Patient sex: M
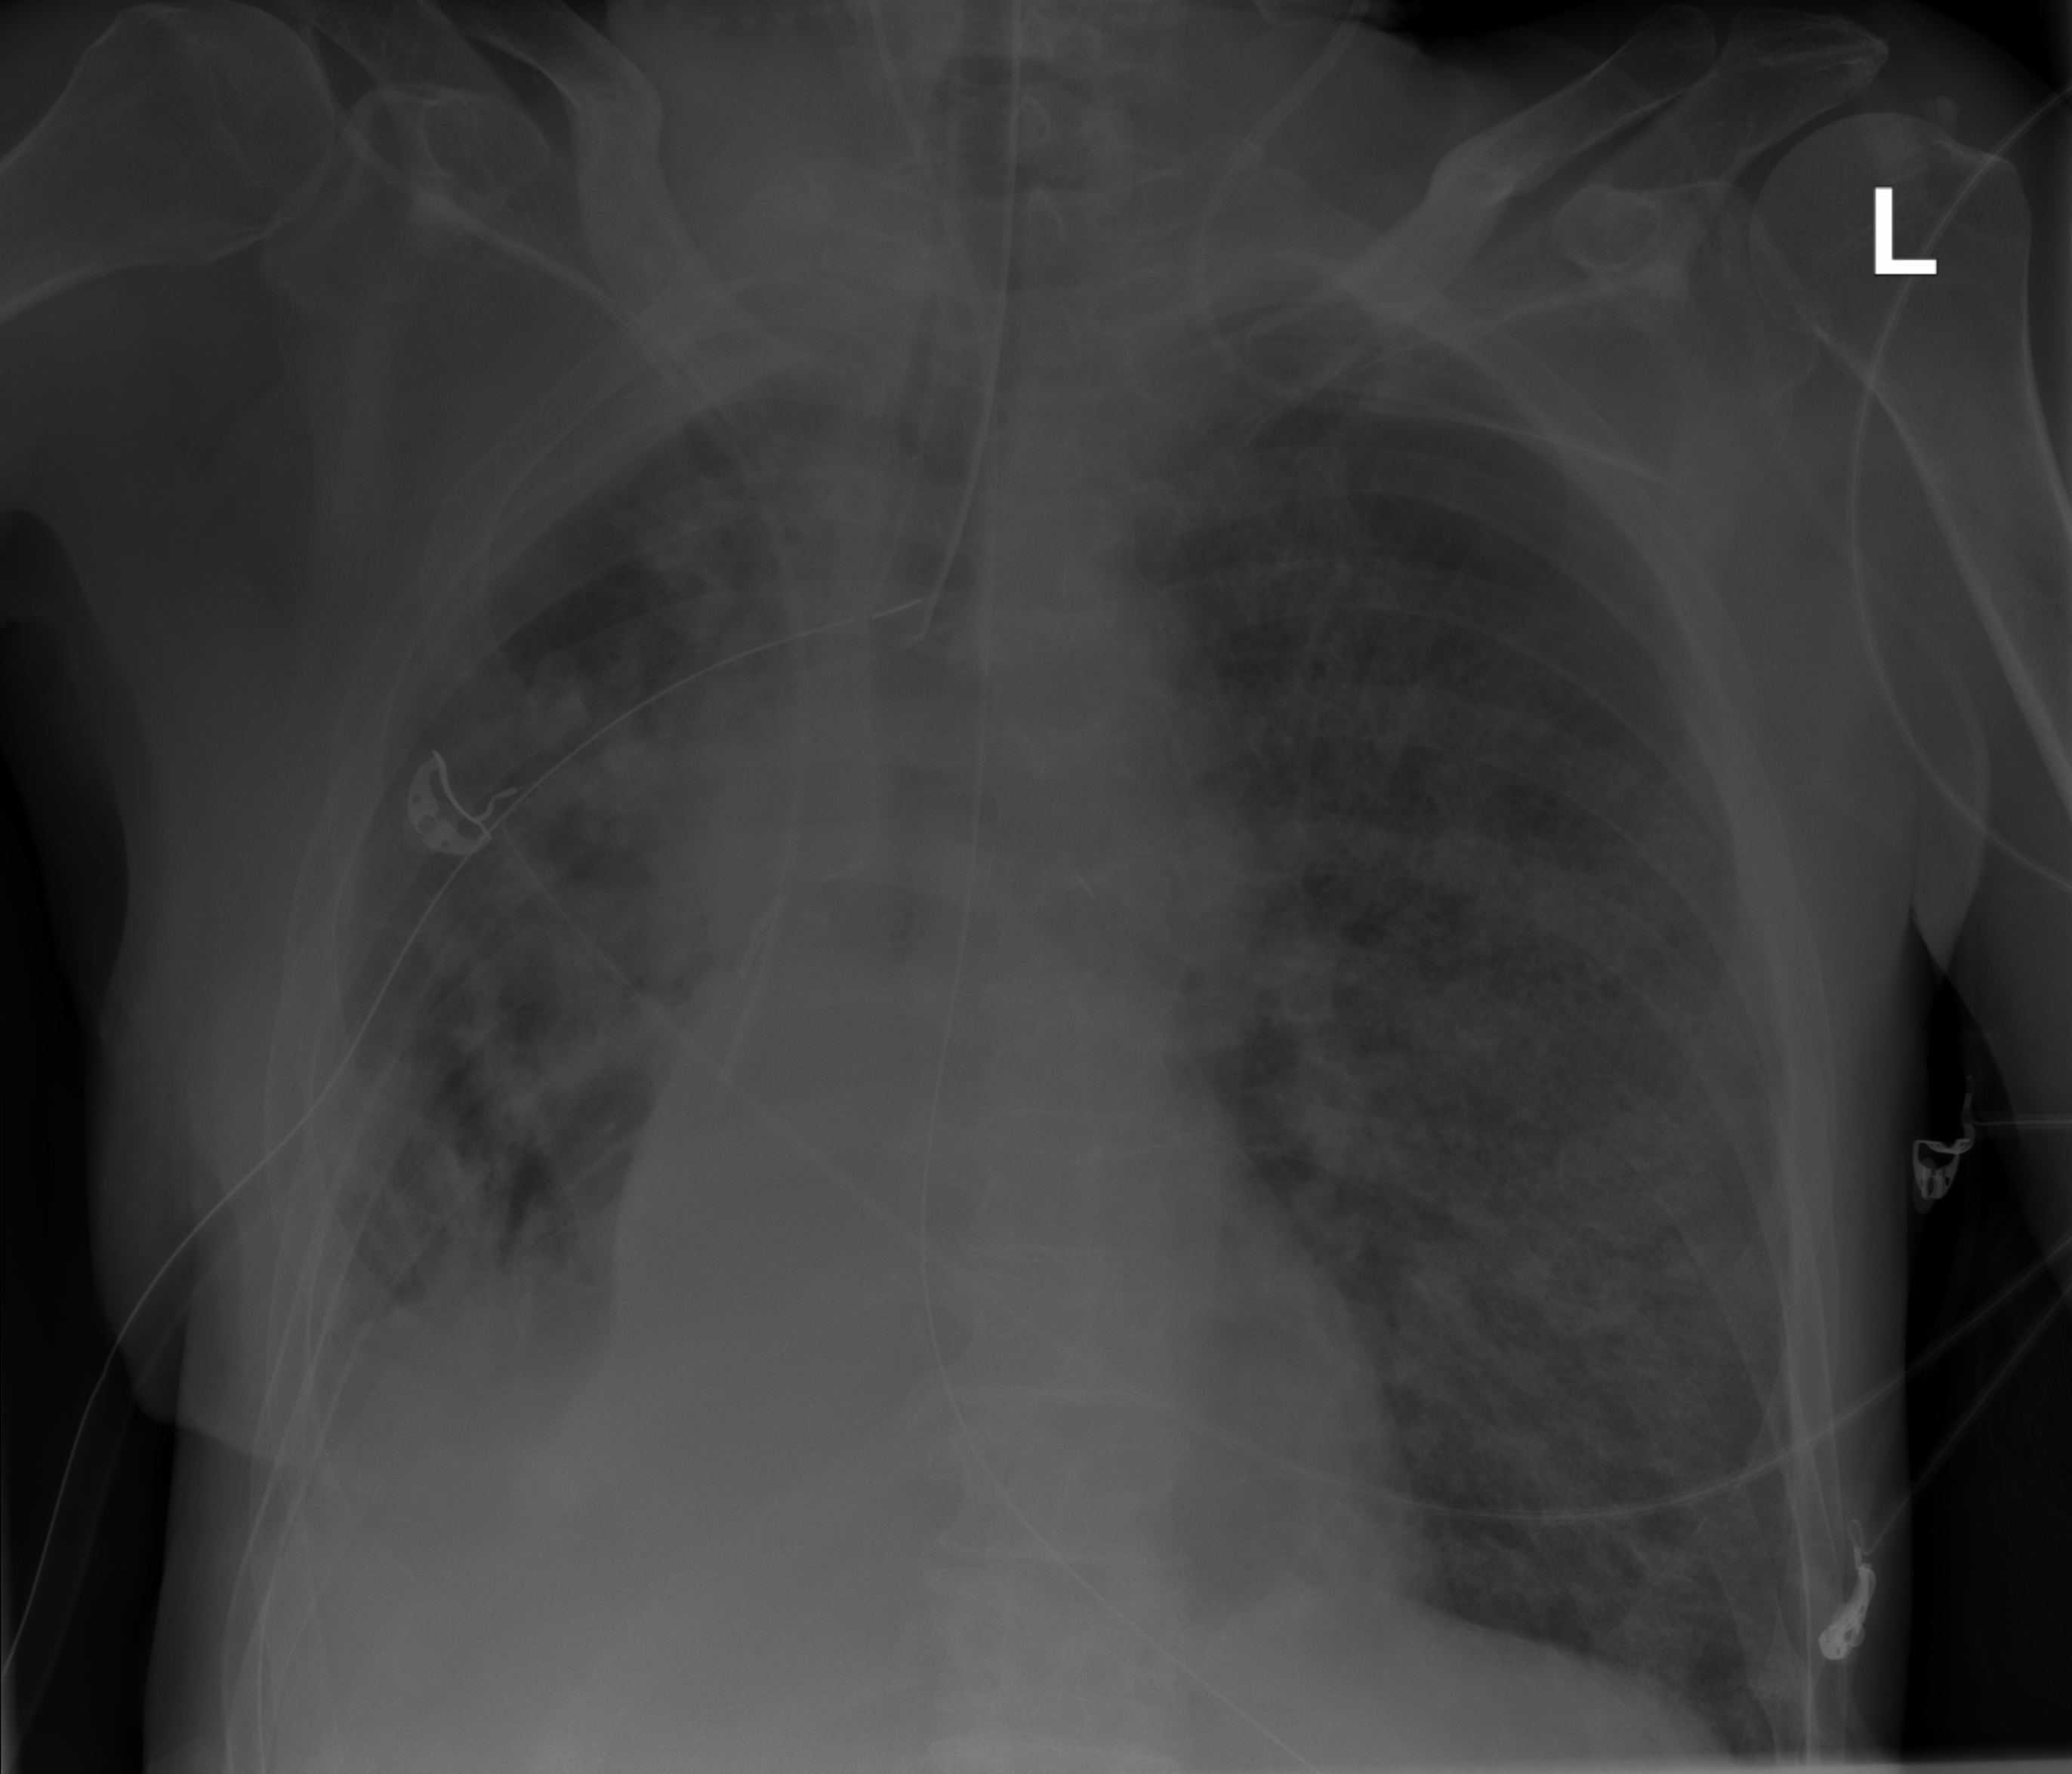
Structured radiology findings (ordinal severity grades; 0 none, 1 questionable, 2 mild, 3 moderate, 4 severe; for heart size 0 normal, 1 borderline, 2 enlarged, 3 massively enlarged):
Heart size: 0
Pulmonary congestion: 3
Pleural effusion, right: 2
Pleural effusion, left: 0
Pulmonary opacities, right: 4
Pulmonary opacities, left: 3
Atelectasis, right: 3
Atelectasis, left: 0